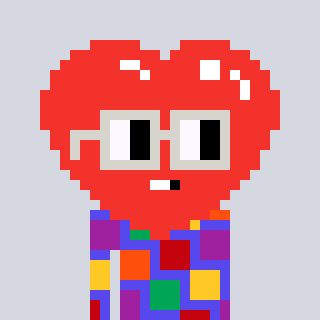
a pixel art character with square light gray glasses, a heart-shaped head and a computerblue-colored body on a cool background